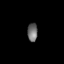
Tissue: prostate
Cell type: Epithelial cells
Senescence score: 0.698
Nuclear area (px): 183
Mean DAPI intensity: 108.306